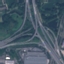
Land use / land cover: Highway